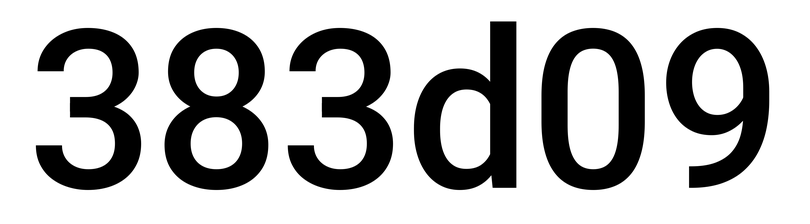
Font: Roboto_Medium